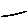
Label: cloud